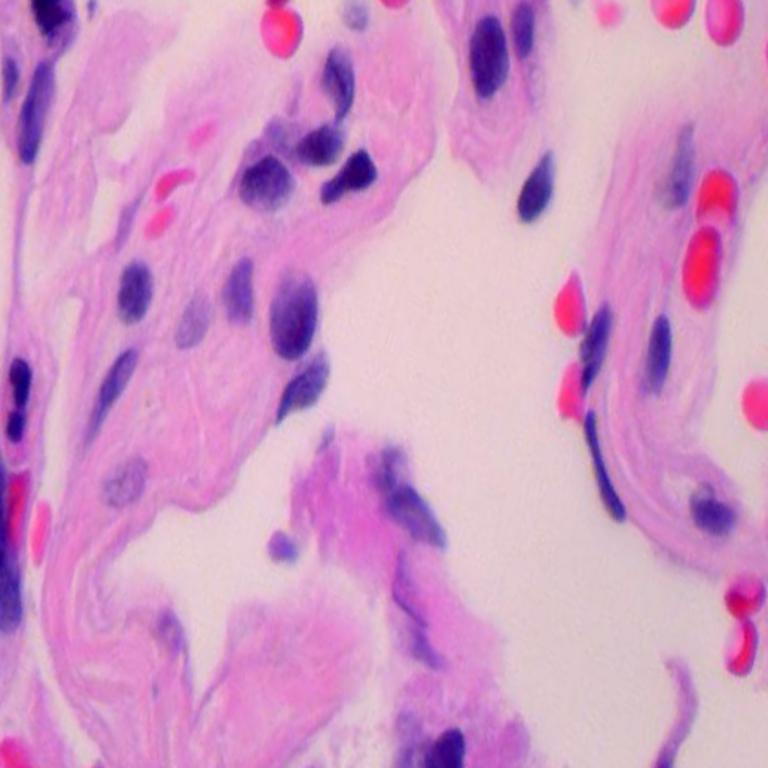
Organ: lung
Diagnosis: benign